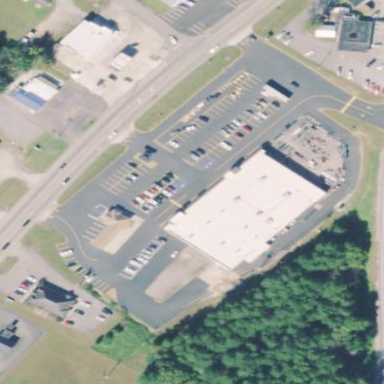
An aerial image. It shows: Retail building housing country store.